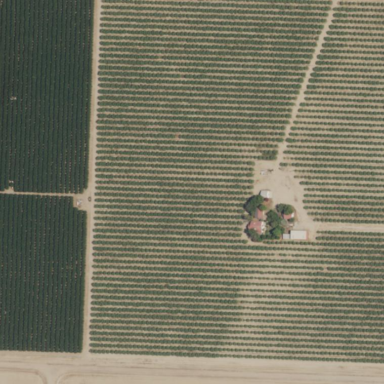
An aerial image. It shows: Open space property with vineyard growing grapes.